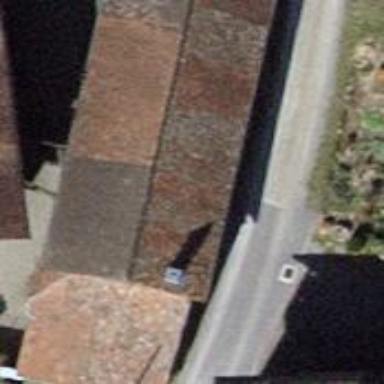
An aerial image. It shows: Gabled roof on farm auxiliary building.